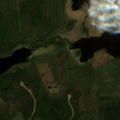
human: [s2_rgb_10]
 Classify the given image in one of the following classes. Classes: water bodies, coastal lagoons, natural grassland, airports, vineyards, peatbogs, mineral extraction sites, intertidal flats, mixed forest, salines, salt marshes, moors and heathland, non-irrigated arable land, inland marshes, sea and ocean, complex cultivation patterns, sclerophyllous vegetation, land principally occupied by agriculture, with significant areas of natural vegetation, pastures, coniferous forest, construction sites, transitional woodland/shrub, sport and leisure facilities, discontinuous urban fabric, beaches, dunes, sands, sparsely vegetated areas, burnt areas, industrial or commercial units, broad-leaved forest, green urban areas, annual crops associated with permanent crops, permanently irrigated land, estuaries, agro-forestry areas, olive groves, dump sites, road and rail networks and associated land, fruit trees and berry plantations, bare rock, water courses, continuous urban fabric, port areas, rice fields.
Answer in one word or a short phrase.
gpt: coniferous forest, water bodies